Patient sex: M
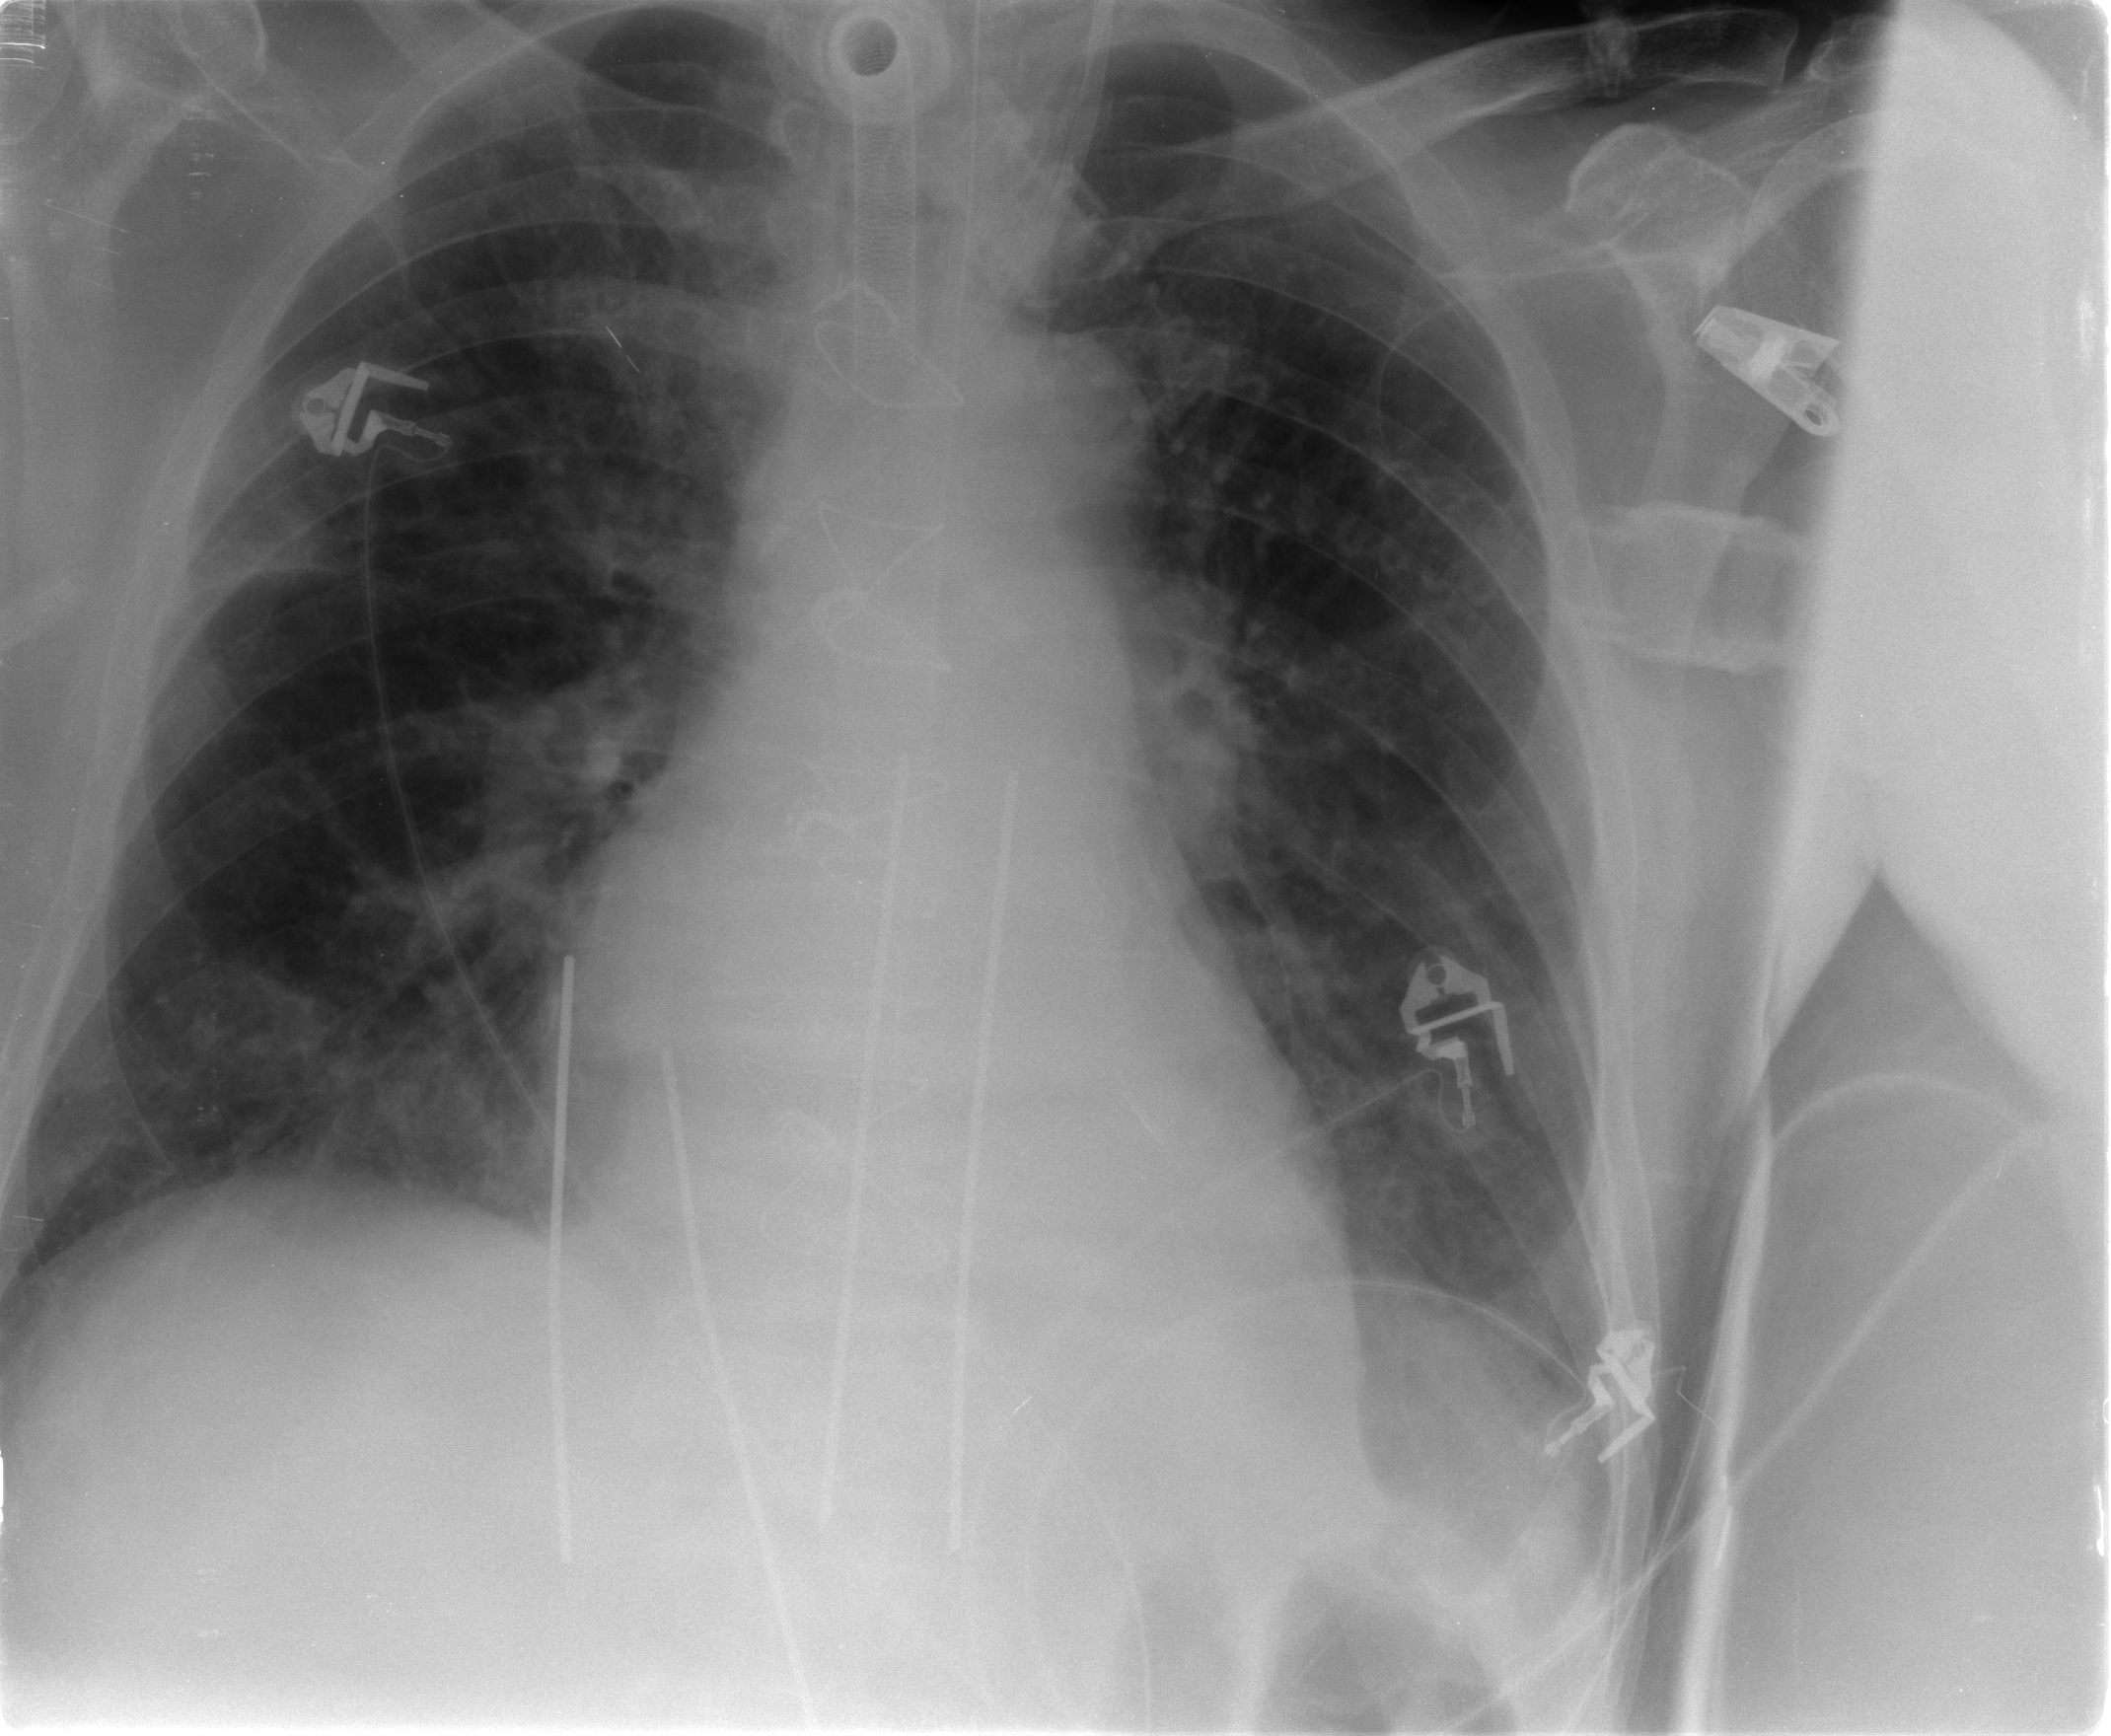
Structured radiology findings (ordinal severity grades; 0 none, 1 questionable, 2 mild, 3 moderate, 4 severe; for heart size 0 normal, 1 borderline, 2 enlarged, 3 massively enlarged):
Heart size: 1
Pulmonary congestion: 2
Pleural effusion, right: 1
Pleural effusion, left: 2
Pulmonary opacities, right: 2
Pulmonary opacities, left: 1
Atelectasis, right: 2
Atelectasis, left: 2